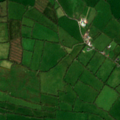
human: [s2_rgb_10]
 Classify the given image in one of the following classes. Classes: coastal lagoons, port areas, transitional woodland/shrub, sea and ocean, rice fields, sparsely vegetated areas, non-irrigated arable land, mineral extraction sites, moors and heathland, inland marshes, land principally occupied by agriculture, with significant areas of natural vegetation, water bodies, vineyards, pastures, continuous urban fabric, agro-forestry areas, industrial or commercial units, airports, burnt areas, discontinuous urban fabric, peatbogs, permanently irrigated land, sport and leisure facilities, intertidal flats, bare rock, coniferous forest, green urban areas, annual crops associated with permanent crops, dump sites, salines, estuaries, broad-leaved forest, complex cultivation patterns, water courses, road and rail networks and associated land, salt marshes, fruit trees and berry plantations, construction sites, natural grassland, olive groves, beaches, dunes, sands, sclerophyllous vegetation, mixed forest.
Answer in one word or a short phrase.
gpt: pastures